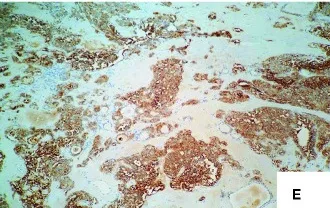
Neoplastic cells were strongly immunoreactive for carcinoembryonic antigen (immunoperoxidase stain for anti- carcinoembryonic antigen, original magnification, x 100).
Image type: pathology (immunostaining)